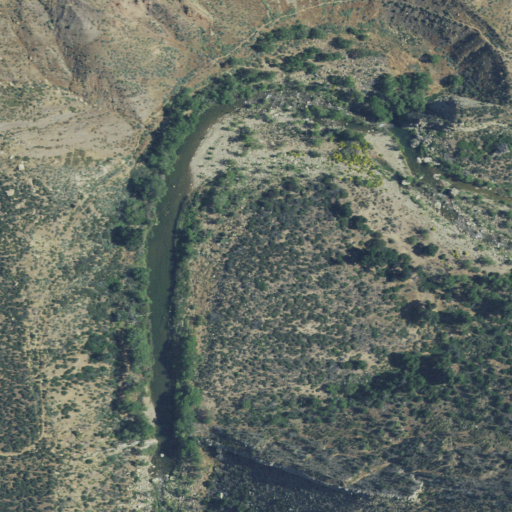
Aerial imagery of plain(s) in California named Oak Flat containing shrub, open development, low intensity development, evergreen forest, grassland, and medium intensity development